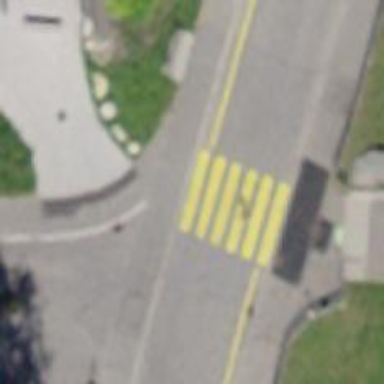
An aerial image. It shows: Marked crossing on the road.